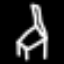
Label: chair